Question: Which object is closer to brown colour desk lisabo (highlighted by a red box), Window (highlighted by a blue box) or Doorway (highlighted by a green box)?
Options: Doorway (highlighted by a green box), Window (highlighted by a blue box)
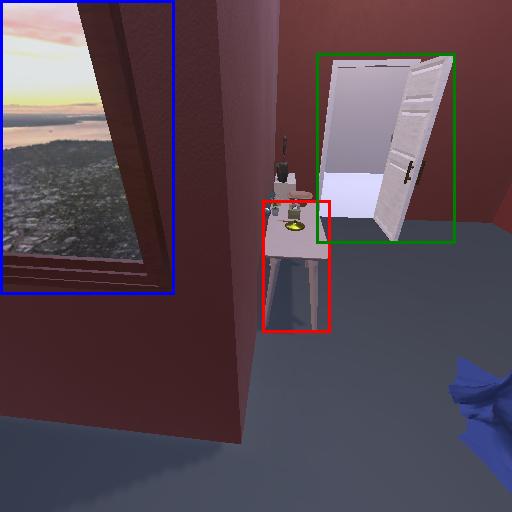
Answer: Doorway (highlighted by a green box)